Question: I am trying to get used to iSpin/Promela. I am using:
Spin Version 6.4.3 -- 16 December 2014,
iSpin Version 1.1.4 -- 27 November 2014,
TclTk Version 8.6/8.6,
Windows 8.1.
Here is an example where I try to use LTL. The verification of the LTL property should produce an error if the two steps in the for loop are non-atomic:
'''
1 #define ten ((n !=10) && (finished == 2))
2
3 int n = 0;
4 int finished = 0;
5 active [2] proctype P() {
6 //assert(_pid == 0 || _pid == 1);
7
8 int t = 0;
9 byte j;
10 for (j : 1 .. 5) {
11 atomic {
12 t = n;
13 n = t+1;
14 }
15 }
16 finished = finished+1;
17 }
18
19 ltl alwaysten {[] ! ten }
'''
In the verification tap I just want to test the LTL property, so I disable all safety properties and activate "use claim". The claim name is "alwaysten".

But it seems that the LTL property is just evaluated if I activate "assertion violations". Why? A collegue is using iSpin v1.1.0 and he does not need to activate this? What am I doing wrong? I want to prove assertions and LTL properties independently...
Here is the trace:
'''
pan: elapsed time 0.002 seconds
To replay the error-trail, goto Simulate/Replay and select "Run"
spin -a 1_2_ConcurrentCounters_8.pml
ltl alwaysten: [] (! (((n!=10)) && ((finished==2))))
C:/cygwin/bin/gcc -DMEMLIM=1024 -O2 -DXUSAFE -w -o pan pan.c
./pan -m10000 -E -a -N alwaysten
Pid: 6980
warning: only one claim defined, -N ignored
(Spin Version 6.4.3 -- 16 December 2014)
+ Partial Order Reduction
Full statespace search for:
never claim + (alwaysten)
assertion violations + (if within scope of claim)
acceptance cycles + (fairness disabled)
invalid end states - (disabled by -E flag)
State-vector 36 byte, depth reached 57, errors: 0
475 states, stored
162 states, matched
637 transitions (= stored+matched)
0 atomic steps
hash conflicts: 0 (resolved)
Stats on memory usage (in Megabytes):
0.024 equivalent memory usage for states (stored*(State-vector + overhead))
0.291 actual memory usage for states
64.000 memory used for hash table (-w24)
0.343 memory used for DFS stack (-m10000)
64.539 total actual memory usage
unreached in proctype P
(0 of 13 states)
unreached in claim alwaysten
_spin_nvr.tmp:8, state 10, "-end-"
(1 of 10 states)
pan: elapsed time 0.001 seconds
No errors found -- did you verify all claims?
'''
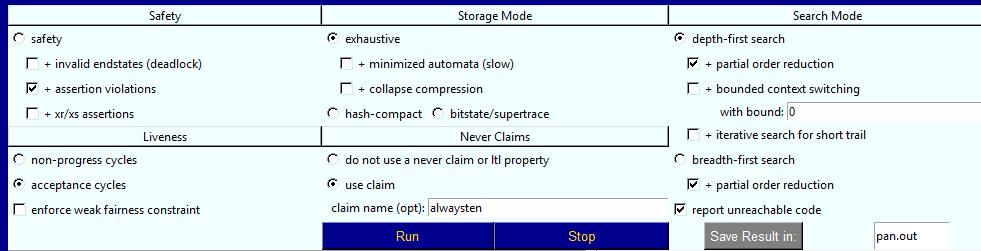
Answer: This is because your LTL is translated into a claim with an 'assert' statement. See the following automaton.

So, without checking for assertion violations, no error can be found.
(A possible explanation of different behaviors: previous versions of Spin might translate this differently, perhaps using 'accept' instead of 'assert'.)